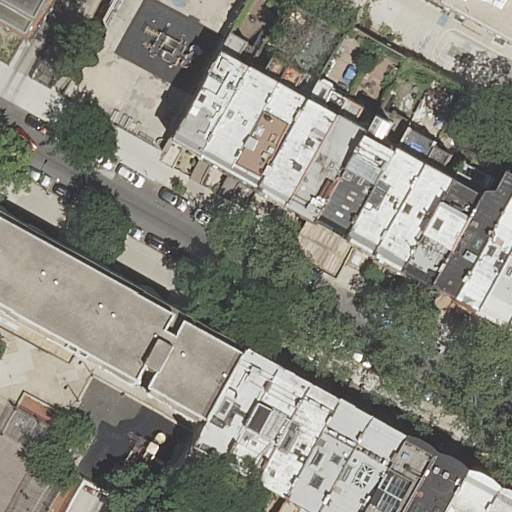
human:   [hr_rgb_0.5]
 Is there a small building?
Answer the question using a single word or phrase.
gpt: yes

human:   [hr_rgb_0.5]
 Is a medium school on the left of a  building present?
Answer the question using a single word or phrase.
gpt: no

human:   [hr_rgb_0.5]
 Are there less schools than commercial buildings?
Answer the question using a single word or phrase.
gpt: no

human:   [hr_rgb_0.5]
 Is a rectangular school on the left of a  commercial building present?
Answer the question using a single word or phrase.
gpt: no

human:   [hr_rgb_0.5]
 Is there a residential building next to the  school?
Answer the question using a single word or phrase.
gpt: yes

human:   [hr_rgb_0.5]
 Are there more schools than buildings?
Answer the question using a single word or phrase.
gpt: no

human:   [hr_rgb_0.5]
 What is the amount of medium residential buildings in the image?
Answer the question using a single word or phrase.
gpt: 17

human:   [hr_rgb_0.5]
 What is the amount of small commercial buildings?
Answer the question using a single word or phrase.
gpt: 0

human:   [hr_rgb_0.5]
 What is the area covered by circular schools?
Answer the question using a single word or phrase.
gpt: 0m2

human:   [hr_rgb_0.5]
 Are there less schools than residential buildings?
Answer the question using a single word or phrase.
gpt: yes

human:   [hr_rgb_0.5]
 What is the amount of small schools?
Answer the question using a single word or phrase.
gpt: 0

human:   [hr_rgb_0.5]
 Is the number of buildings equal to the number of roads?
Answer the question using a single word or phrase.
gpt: no

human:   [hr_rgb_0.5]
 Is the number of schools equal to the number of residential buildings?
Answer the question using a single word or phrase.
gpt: no

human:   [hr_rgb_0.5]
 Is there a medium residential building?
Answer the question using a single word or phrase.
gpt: yes

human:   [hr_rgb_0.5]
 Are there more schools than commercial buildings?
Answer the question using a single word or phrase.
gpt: yes

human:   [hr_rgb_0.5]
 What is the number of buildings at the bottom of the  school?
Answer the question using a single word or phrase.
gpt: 18

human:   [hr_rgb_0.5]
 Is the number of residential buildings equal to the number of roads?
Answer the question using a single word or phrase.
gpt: no

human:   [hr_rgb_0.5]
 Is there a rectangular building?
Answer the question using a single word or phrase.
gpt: yes

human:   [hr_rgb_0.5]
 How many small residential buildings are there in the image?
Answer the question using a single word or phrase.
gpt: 7

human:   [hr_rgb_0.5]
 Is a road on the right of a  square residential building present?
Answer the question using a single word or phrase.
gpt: no

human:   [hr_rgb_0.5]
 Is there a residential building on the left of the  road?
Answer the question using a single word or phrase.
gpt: yes

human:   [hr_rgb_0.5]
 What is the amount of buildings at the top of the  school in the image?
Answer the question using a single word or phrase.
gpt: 2

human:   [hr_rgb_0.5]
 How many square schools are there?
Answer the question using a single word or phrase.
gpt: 0

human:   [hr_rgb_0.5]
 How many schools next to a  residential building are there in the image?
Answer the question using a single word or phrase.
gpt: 1

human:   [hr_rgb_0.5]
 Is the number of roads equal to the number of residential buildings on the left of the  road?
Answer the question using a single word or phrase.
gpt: no

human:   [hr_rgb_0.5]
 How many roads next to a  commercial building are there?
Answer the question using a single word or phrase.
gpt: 0

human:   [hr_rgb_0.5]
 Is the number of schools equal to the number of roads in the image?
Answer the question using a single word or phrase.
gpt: yes

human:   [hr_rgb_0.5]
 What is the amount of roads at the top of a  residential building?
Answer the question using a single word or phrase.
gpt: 1

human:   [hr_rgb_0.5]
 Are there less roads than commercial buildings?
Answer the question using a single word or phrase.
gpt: no

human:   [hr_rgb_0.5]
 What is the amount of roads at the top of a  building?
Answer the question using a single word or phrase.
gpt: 1

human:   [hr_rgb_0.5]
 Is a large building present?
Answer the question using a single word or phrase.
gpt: yes

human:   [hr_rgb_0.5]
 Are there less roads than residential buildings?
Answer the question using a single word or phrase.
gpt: yes

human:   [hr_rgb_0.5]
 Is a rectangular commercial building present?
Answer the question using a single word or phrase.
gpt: no

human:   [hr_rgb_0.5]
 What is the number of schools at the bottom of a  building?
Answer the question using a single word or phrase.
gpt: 0

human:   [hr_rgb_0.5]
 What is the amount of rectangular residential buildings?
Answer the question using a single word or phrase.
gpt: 17

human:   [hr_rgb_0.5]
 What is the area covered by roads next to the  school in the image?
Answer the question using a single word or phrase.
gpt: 0m2